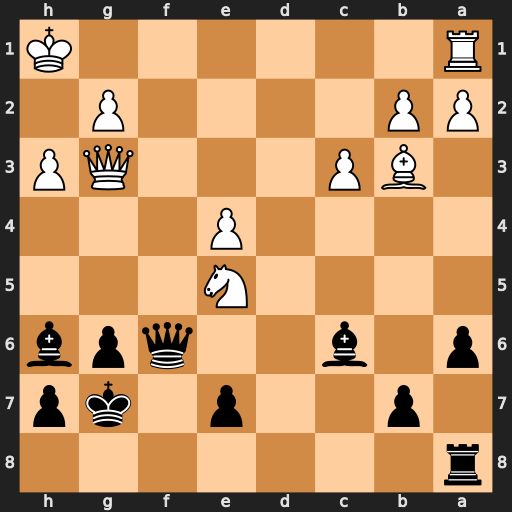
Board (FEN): r7/1p2p1kp/p1b2qpb/4N3/4P3/1BP3QP/PP4P1/R6K
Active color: b
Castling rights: -
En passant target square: -
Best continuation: Bf4 Ng4 Bxg3